Question: Imagine you have a query that looks like this.

and it returns all the items whose title contains the string . However, I'd like to refilter the results further - for example, searching for another string in the title (ex. ). Is it possible to do that without modifying editing the query and adding another And clause? I need something quick - like pressing for example CTRL + F and typing the string I need to find in the results of a query.
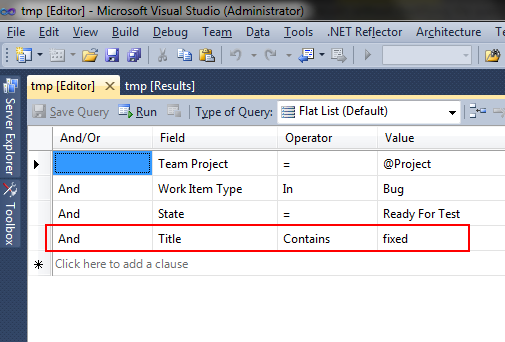
Answer: Another great option here is the integration with Excel. Just connect to TFS through the "Team" tab, and run your query. You can then use the built-in Excel filtering and sorting tools as you need to, make changes, and re-publish them to the TFS server.
We use this functionality extensively.